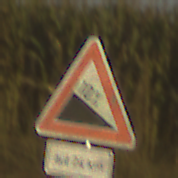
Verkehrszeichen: Gefaelle10
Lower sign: LaengeEinerStrecke6
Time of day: SunriseSunset
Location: Outdoor (RoadRail)
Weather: Clear
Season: NotSpecified
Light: Natural